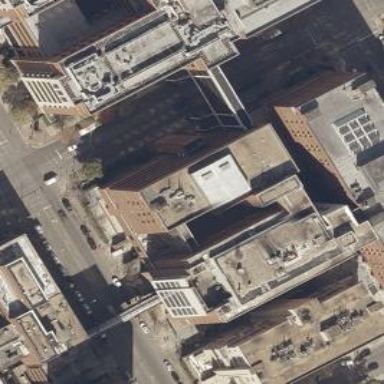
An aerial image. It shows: Hospital building.